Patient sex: F
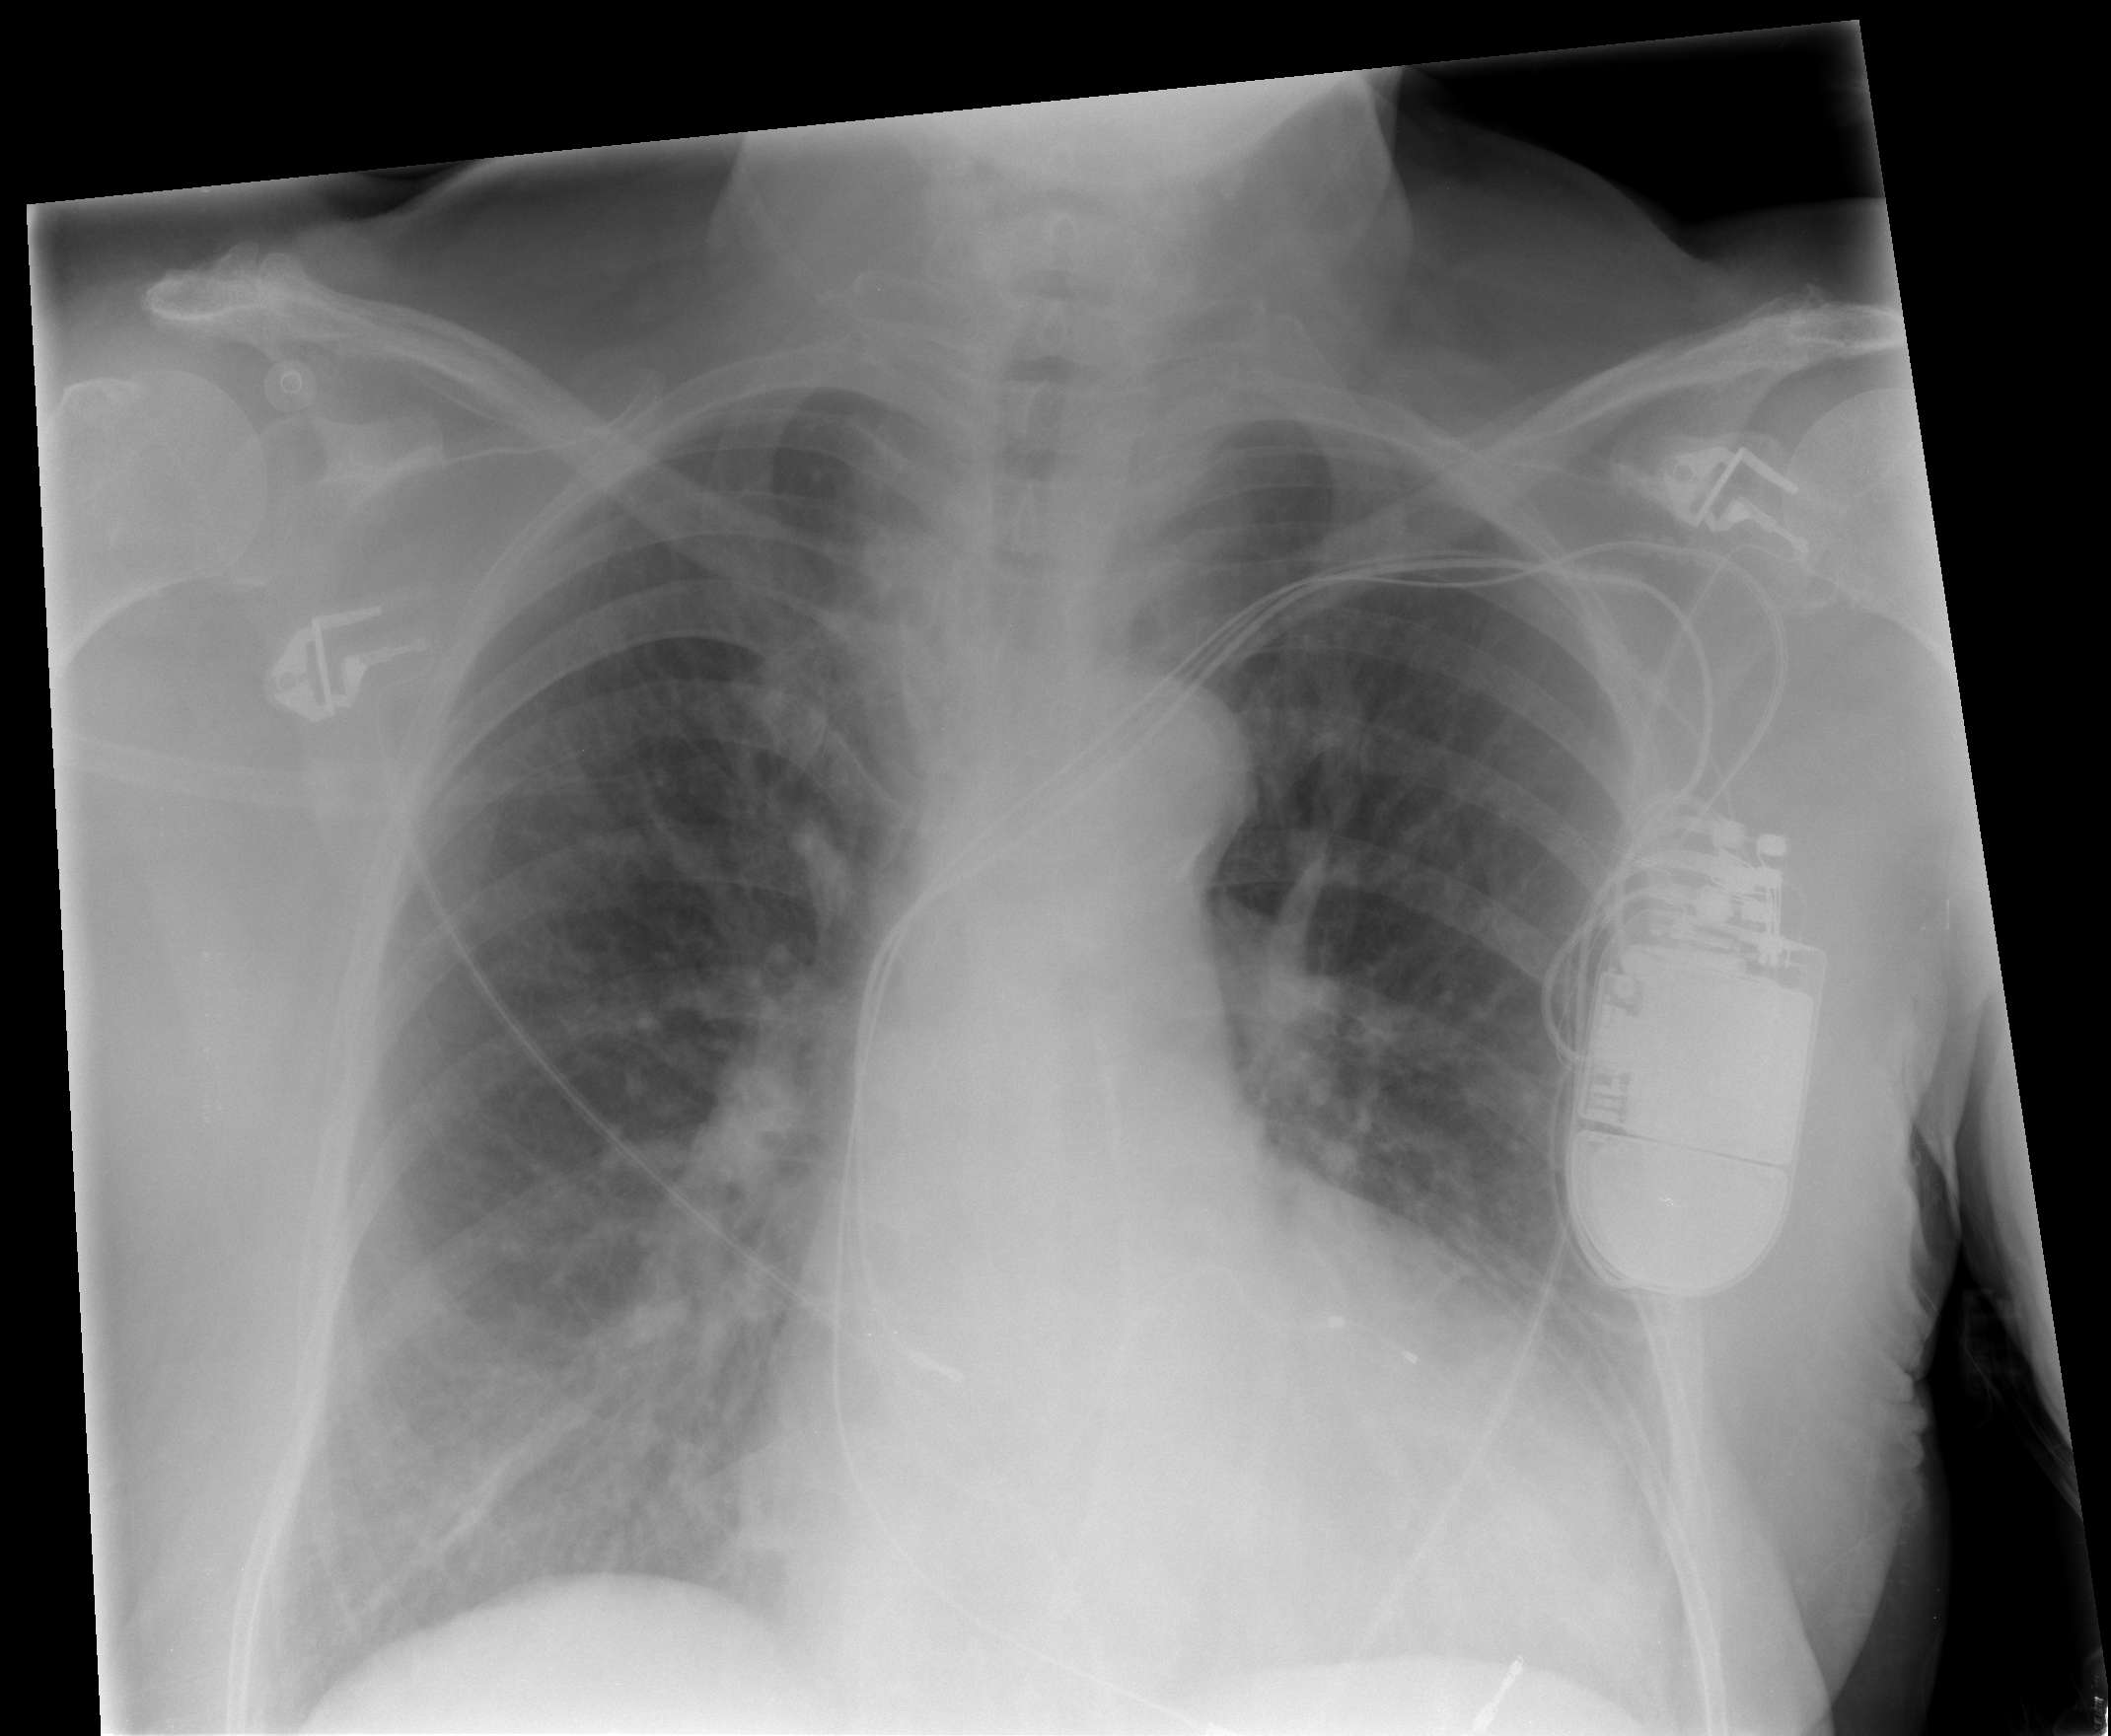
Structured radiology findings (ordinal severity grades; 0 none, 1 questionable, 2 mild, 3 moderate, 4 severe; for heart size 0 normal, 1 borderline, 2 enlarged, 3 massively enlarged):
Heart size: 1
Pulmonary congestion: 2
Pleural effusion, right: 0
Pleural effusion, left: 0
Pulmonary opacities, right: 0
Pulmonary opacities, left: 0
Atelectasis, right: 0
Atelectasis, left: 0